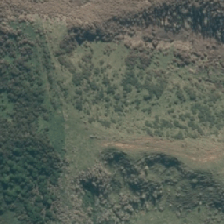
Land cover: grose_broom